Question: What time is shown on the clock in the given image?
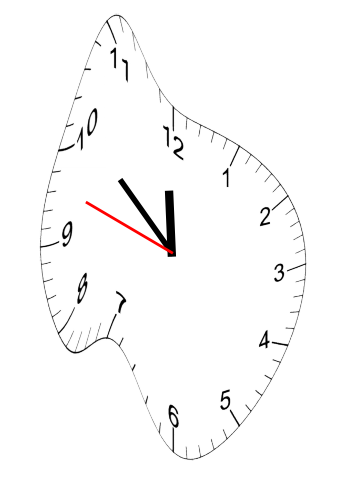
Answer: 11:51:48